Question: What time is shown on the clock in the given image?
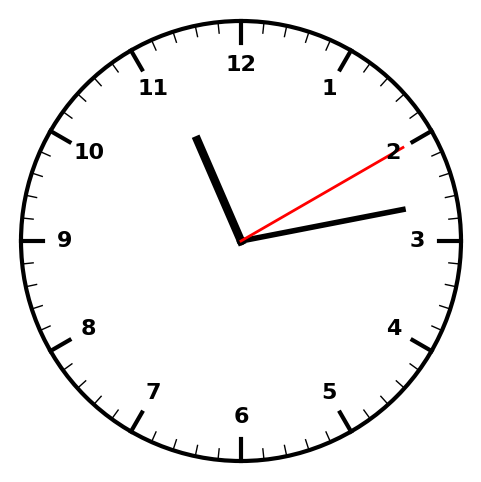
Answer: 11:13:10